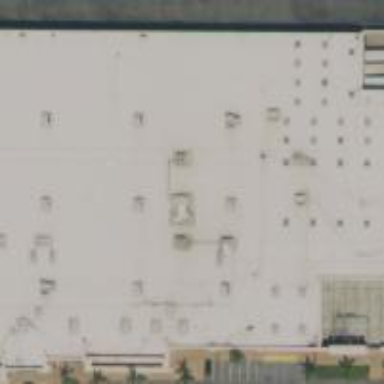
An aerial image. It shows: Department store building.